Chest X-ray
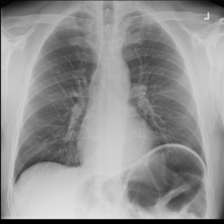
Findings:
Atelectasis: negative
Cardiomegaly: negative
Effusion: negative
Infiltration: negative
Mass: negative
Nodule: negative
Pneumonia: negative
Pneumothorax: negative
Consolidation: negative
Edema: negative
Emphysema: negative
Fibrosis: negative
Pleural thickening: negative
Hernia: negative